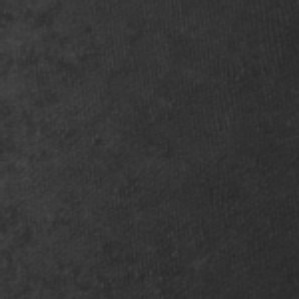
Label: frost